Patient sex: M
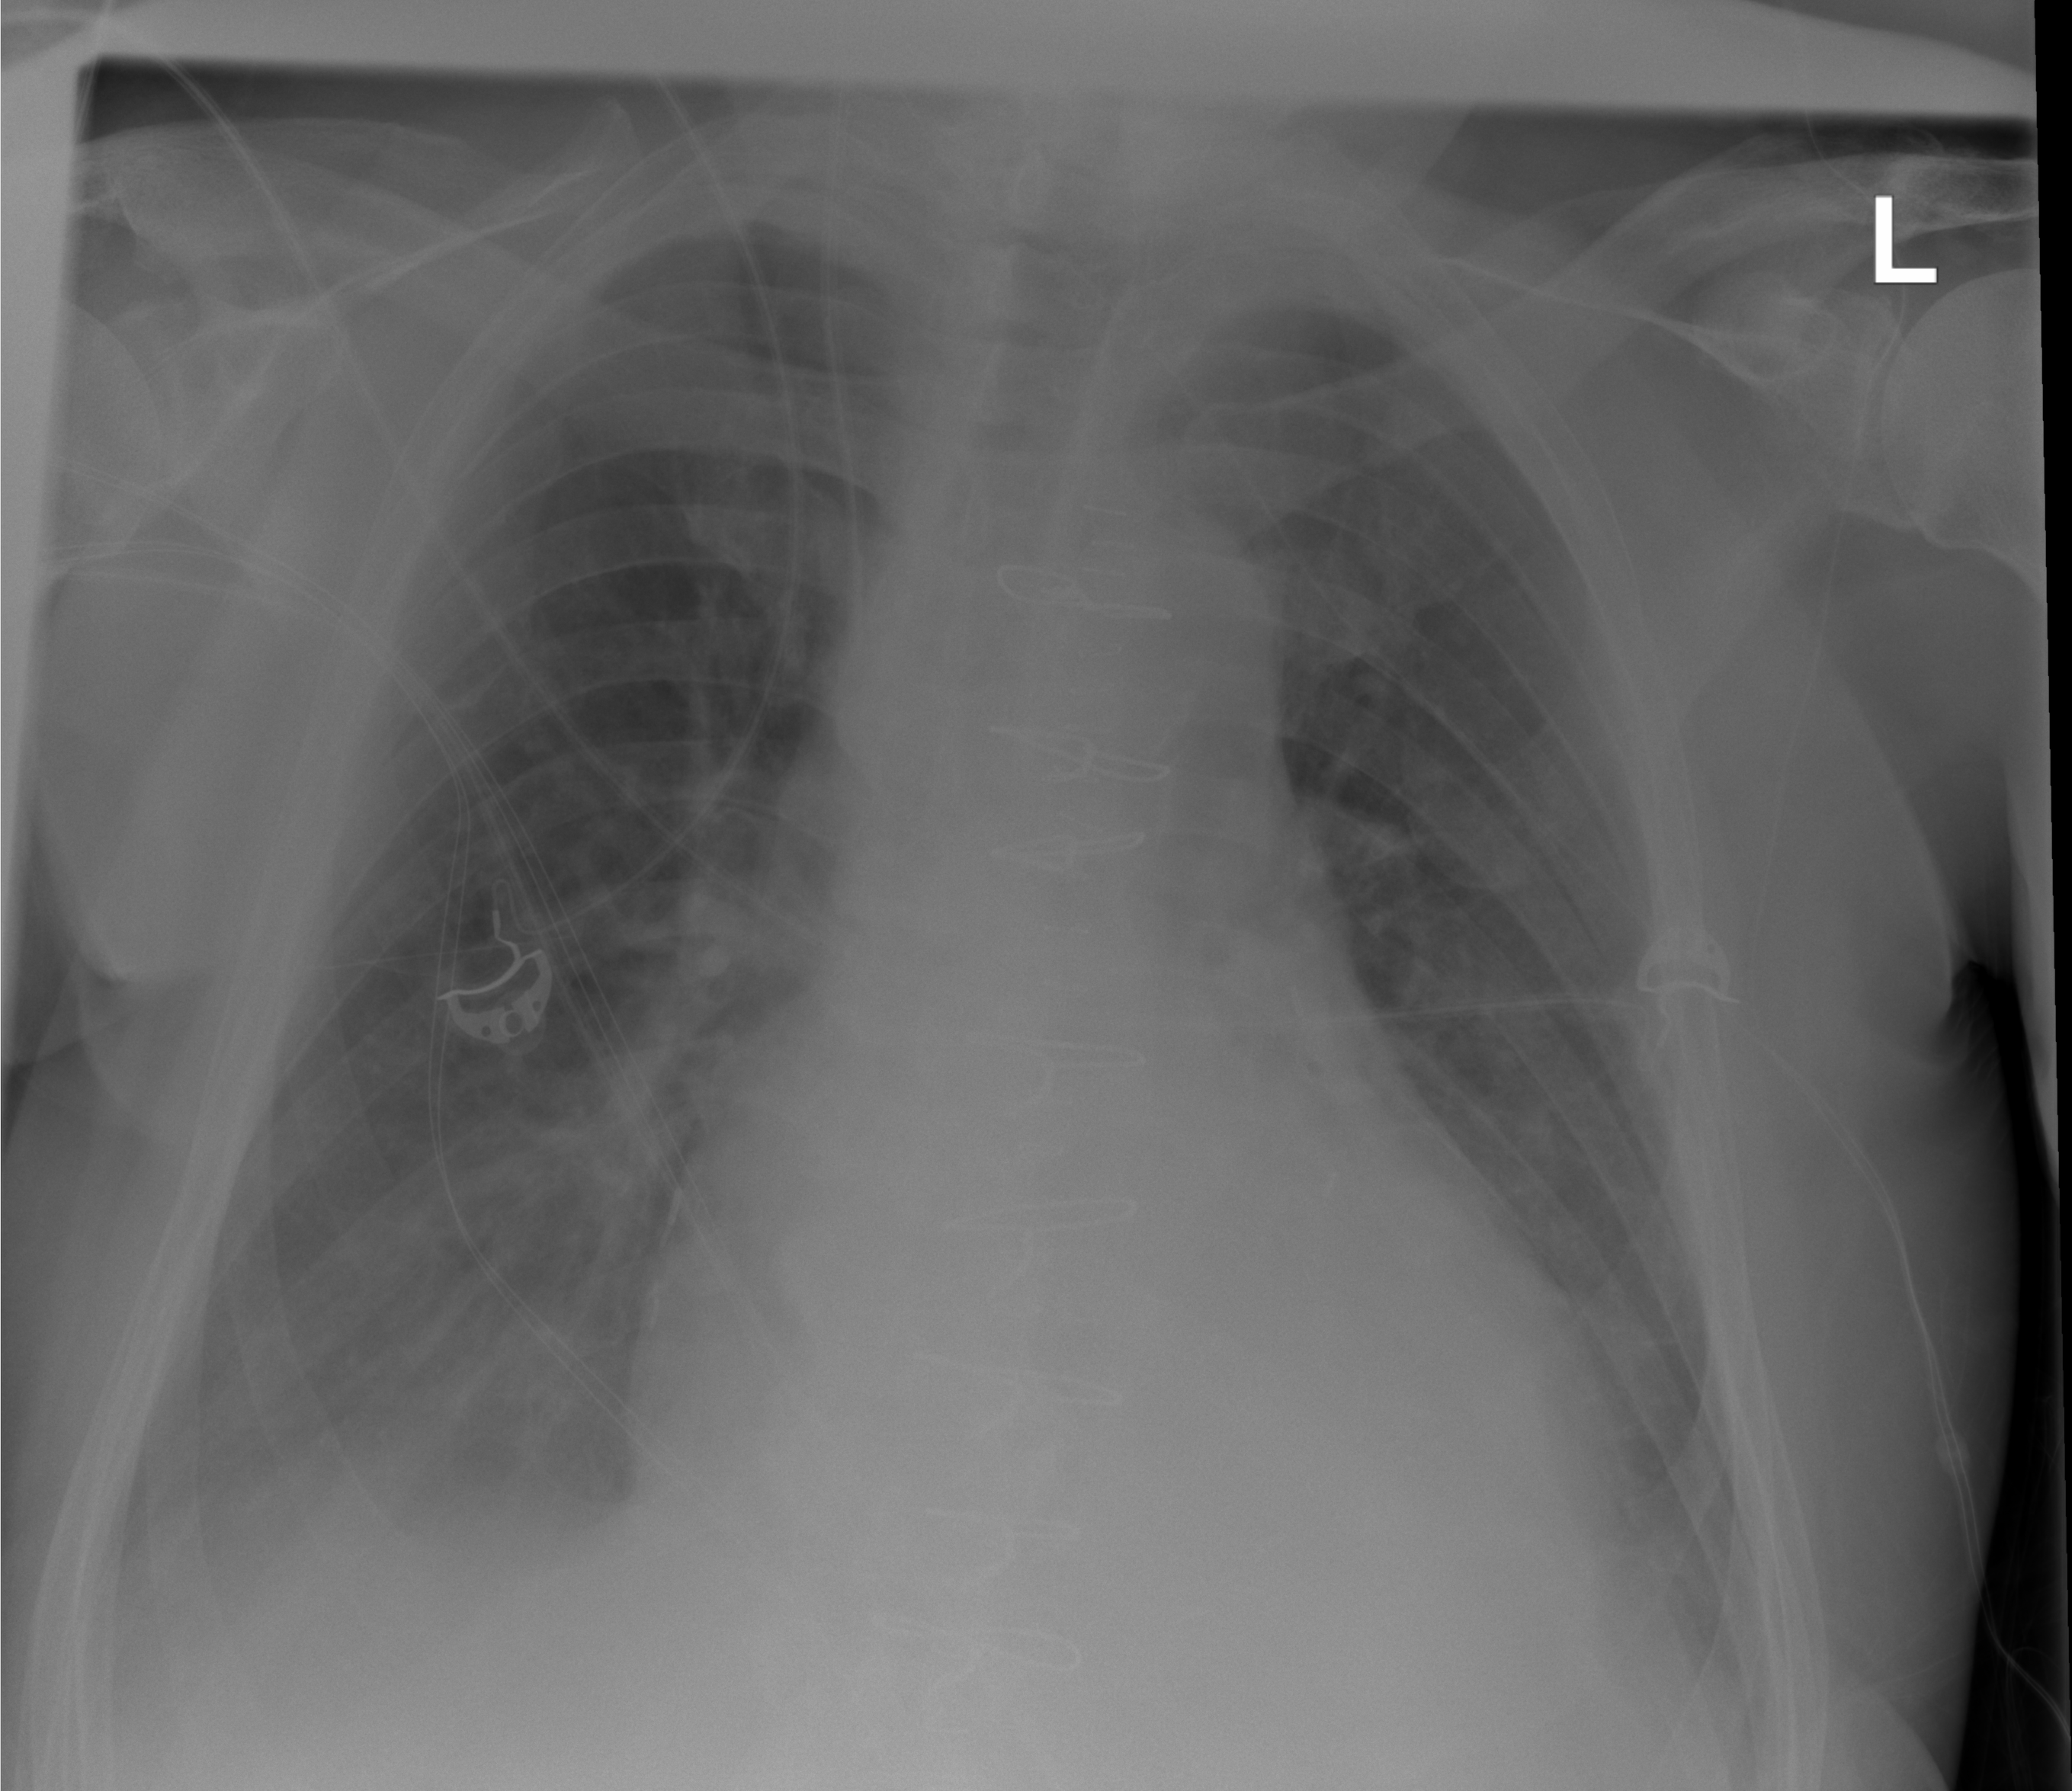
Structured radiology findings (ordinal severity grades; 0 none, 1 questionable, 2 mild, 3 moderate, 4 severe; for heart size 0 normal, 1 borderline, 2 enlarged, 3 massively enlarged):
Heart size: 2
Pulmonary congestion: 0
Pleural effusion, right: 2
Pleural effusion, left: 2
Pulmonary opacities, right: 0
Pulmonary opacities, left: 0
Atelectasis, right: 2
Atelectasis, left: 2